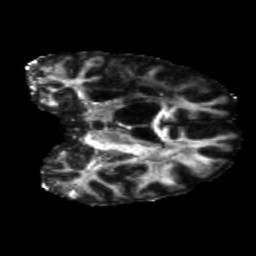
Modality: FA
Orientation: coronal
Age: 60
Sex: male
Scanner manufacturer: siemens
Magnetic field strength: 3 T
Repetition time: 5.25 s
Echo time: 0.08 s